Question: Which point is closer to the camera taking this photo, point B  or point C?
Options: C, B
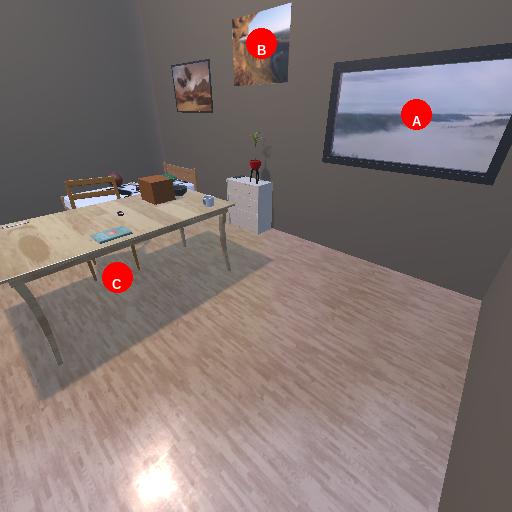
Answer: C